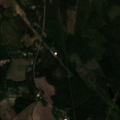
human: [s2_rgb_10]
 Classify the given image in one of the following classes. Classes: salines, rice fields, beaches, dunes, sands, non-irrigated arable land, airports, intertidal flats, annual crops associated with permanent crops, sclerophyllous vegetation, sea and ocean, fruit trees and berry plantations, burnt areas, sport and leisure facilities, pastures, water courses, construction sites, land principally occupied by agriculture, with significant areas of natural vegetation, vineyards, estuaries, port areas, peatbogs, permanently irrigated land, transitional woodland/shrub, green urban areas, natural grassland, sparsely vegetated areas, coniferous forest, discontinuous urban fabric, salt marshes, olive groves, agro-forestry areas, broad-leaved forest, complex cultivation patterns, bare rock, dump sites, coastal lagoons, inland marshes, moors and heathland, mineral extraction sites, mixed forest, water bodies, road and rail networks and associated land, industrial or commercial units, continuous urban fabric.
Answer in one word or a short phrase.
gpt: land principally occupied by agriculture, with significant areas of natural vegetation, coniferous forest, mixed forest, transitional woodland/shrub